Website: bh-photo
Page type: payment
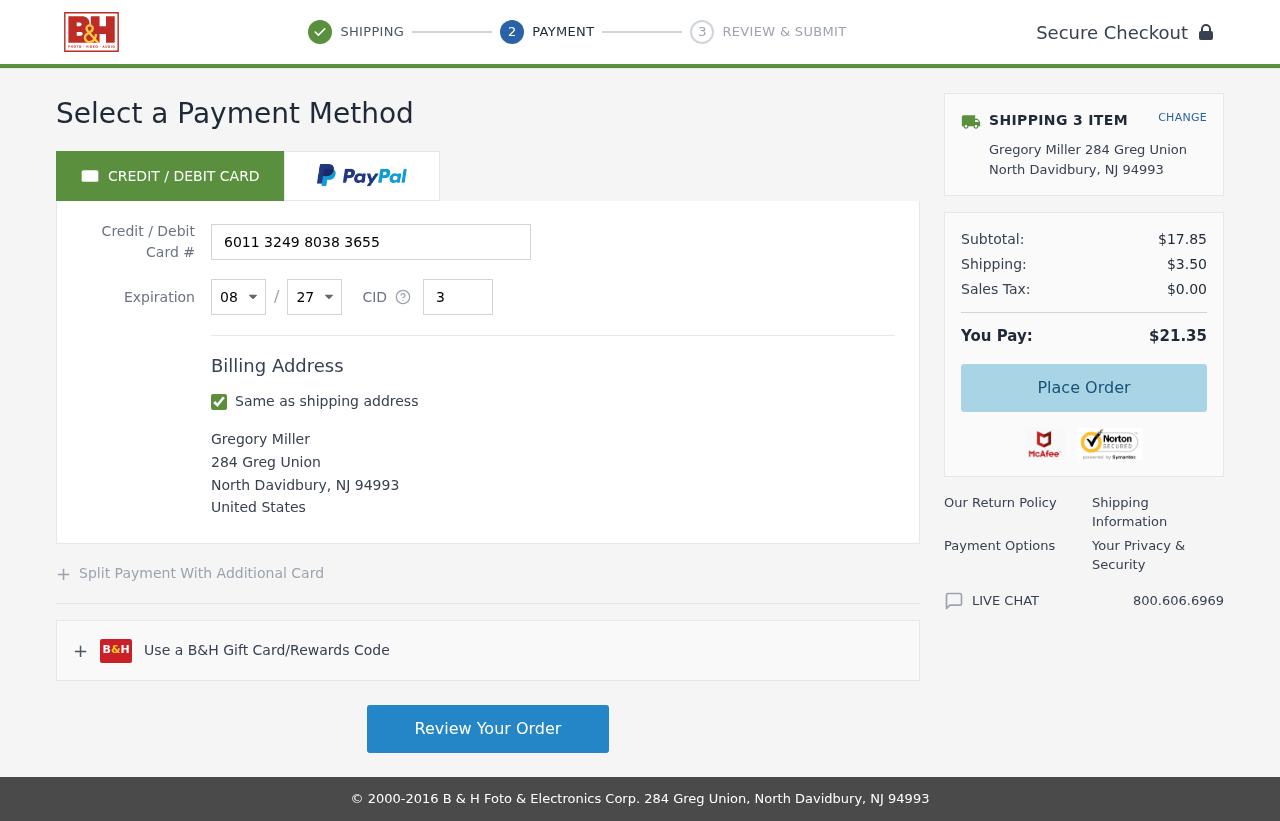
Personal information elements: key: PII_CARD_CVV
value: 368
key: PII_CARD_EXPIRY_MONTH
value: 08
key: PII_CARD_EXPIRY_YEAR
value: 27
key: PII_CARD_NUMBER
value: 6011 3249 8038 3655
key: PII_CITY
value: North Davidbury
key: PII_COUNTRY
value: United States
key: PII_FULLNAME
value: Gregory Miller
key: PII_POSTCODE
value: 94993
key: PII_STATE_ABBR
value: NJ
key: PII_STREET
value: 284 Greg Union
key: PII_FULLNAME2
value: Gregory Miller
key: PII_STREET2
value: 284 Greg Union
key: PII_CITY2
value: North Davidbury
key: PII_STATE_ABBR2
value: NJ
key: PII_POSTCODE2
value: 94993
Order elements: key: ORDER_NUM_ITEMS
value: SHIPPING 3 ITEM
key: ORDER_SUBTOTAL
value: $17.85
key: ORDER_SHIPPING_COST
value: $3.50
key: ORDER_TAX
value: $0.00
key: ORDER_TOTAL
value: $21.35